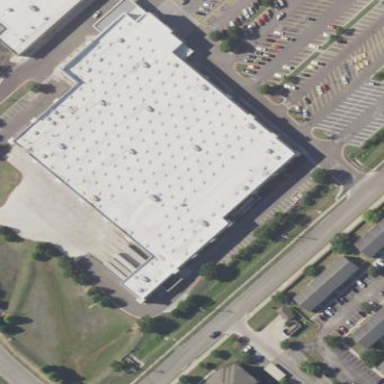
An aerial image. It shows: Wholesale shop located inside building.